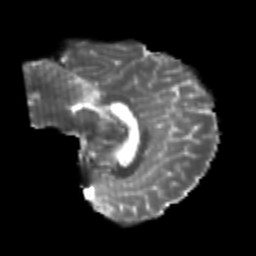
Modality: T2w
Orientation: sagittal
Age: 21
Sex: female
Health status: healthy
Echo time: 0.074 s